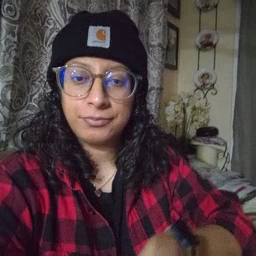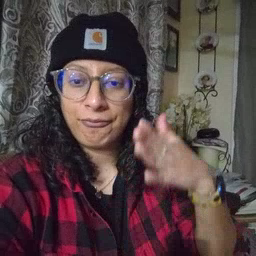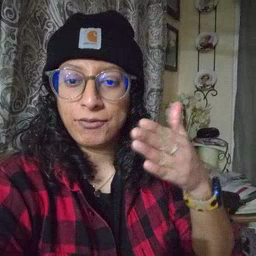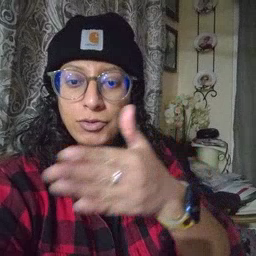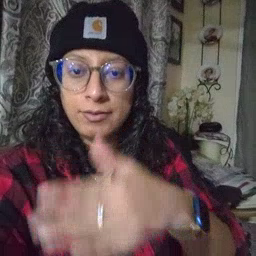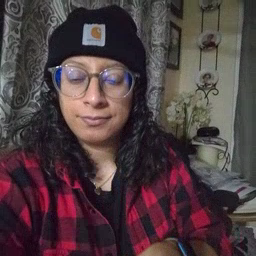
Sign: fish